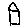
Label: house